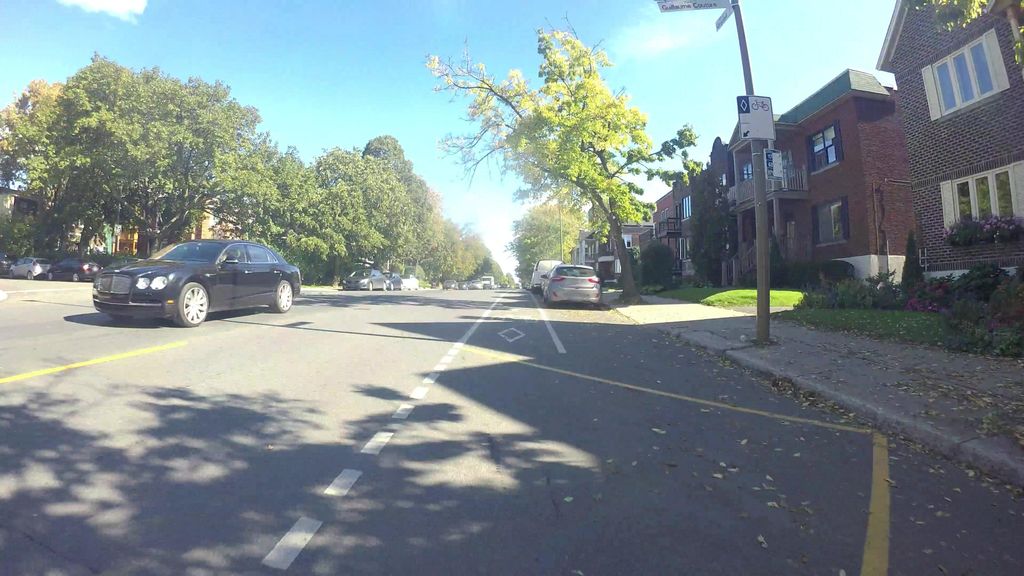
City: montreal